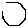
Label: hexagon